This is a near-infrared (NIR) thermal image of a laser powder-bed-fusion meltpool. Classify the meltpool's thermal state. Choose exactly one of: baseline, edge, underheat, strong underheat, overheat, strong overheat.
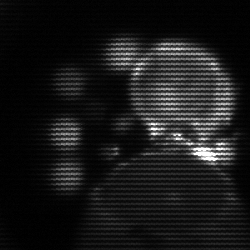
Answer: edge